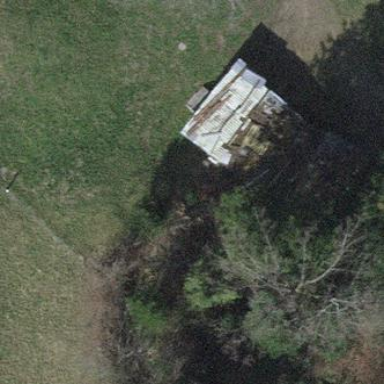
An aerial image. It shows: Shed.